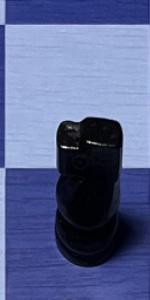
Label: Knight_Black